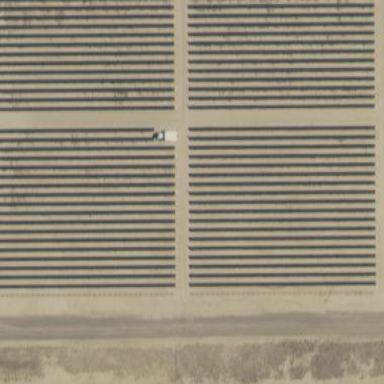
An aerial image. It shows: Solar power generator using photovoltaic panels.